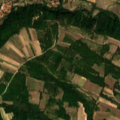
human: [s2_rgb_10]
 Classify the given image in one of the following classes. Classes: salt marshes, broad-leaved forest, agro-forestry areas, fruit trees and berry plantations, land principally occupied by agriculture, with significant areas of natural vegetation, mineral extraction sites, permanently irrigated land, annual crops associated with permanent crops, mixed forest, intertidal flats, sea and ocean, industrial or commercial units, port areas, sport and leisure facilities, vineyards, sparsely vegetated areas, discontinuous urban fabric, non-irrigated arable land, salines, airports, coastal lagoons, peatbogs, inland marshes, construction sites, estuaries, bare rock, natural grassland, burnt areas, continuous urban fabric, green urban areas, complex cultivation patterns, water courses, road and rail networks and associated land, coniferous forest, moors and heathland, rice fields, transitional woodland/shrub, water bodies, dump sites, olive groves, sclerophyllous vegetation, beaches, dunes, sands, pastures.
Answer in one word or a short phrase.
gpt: discontinuous urban fabric, complex cultivation patterns, land principally occupied by agriculture, with significant areas of natural vegetation, broad-leaved forest